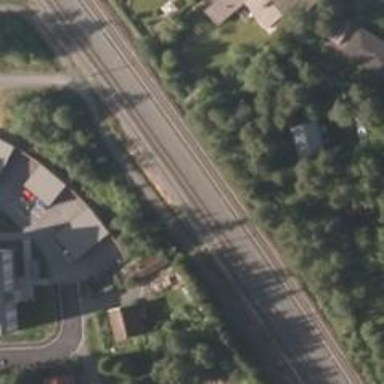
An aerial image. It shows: Railway track with continuous electrified contact line.